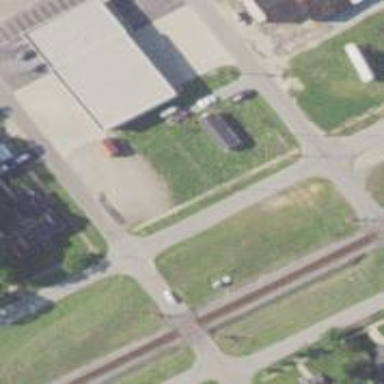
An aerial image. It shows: Fire station.